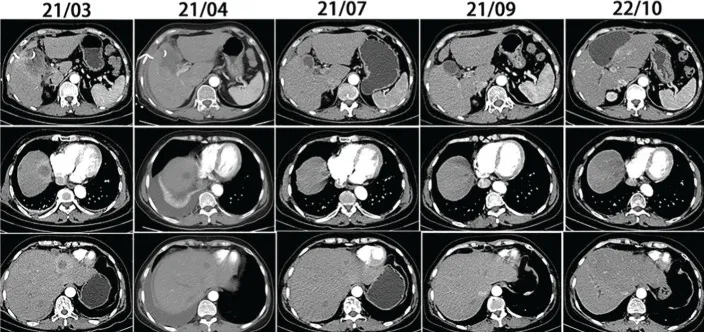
(B) Computed tomography images of the lesions during the treatment.
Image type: radiology (ct)